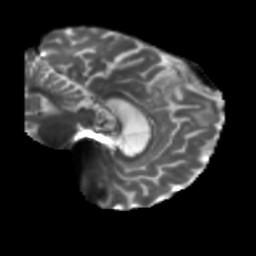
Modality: T2w
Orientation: sagittal
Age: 68
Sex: male
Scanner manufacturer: siemens
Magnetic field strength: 3 T
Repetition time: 5.25 s
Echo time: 0.08 s